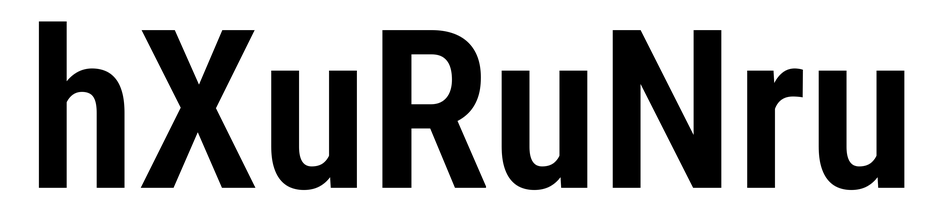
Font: Roboto_Condensed_SemiBold